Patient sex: M
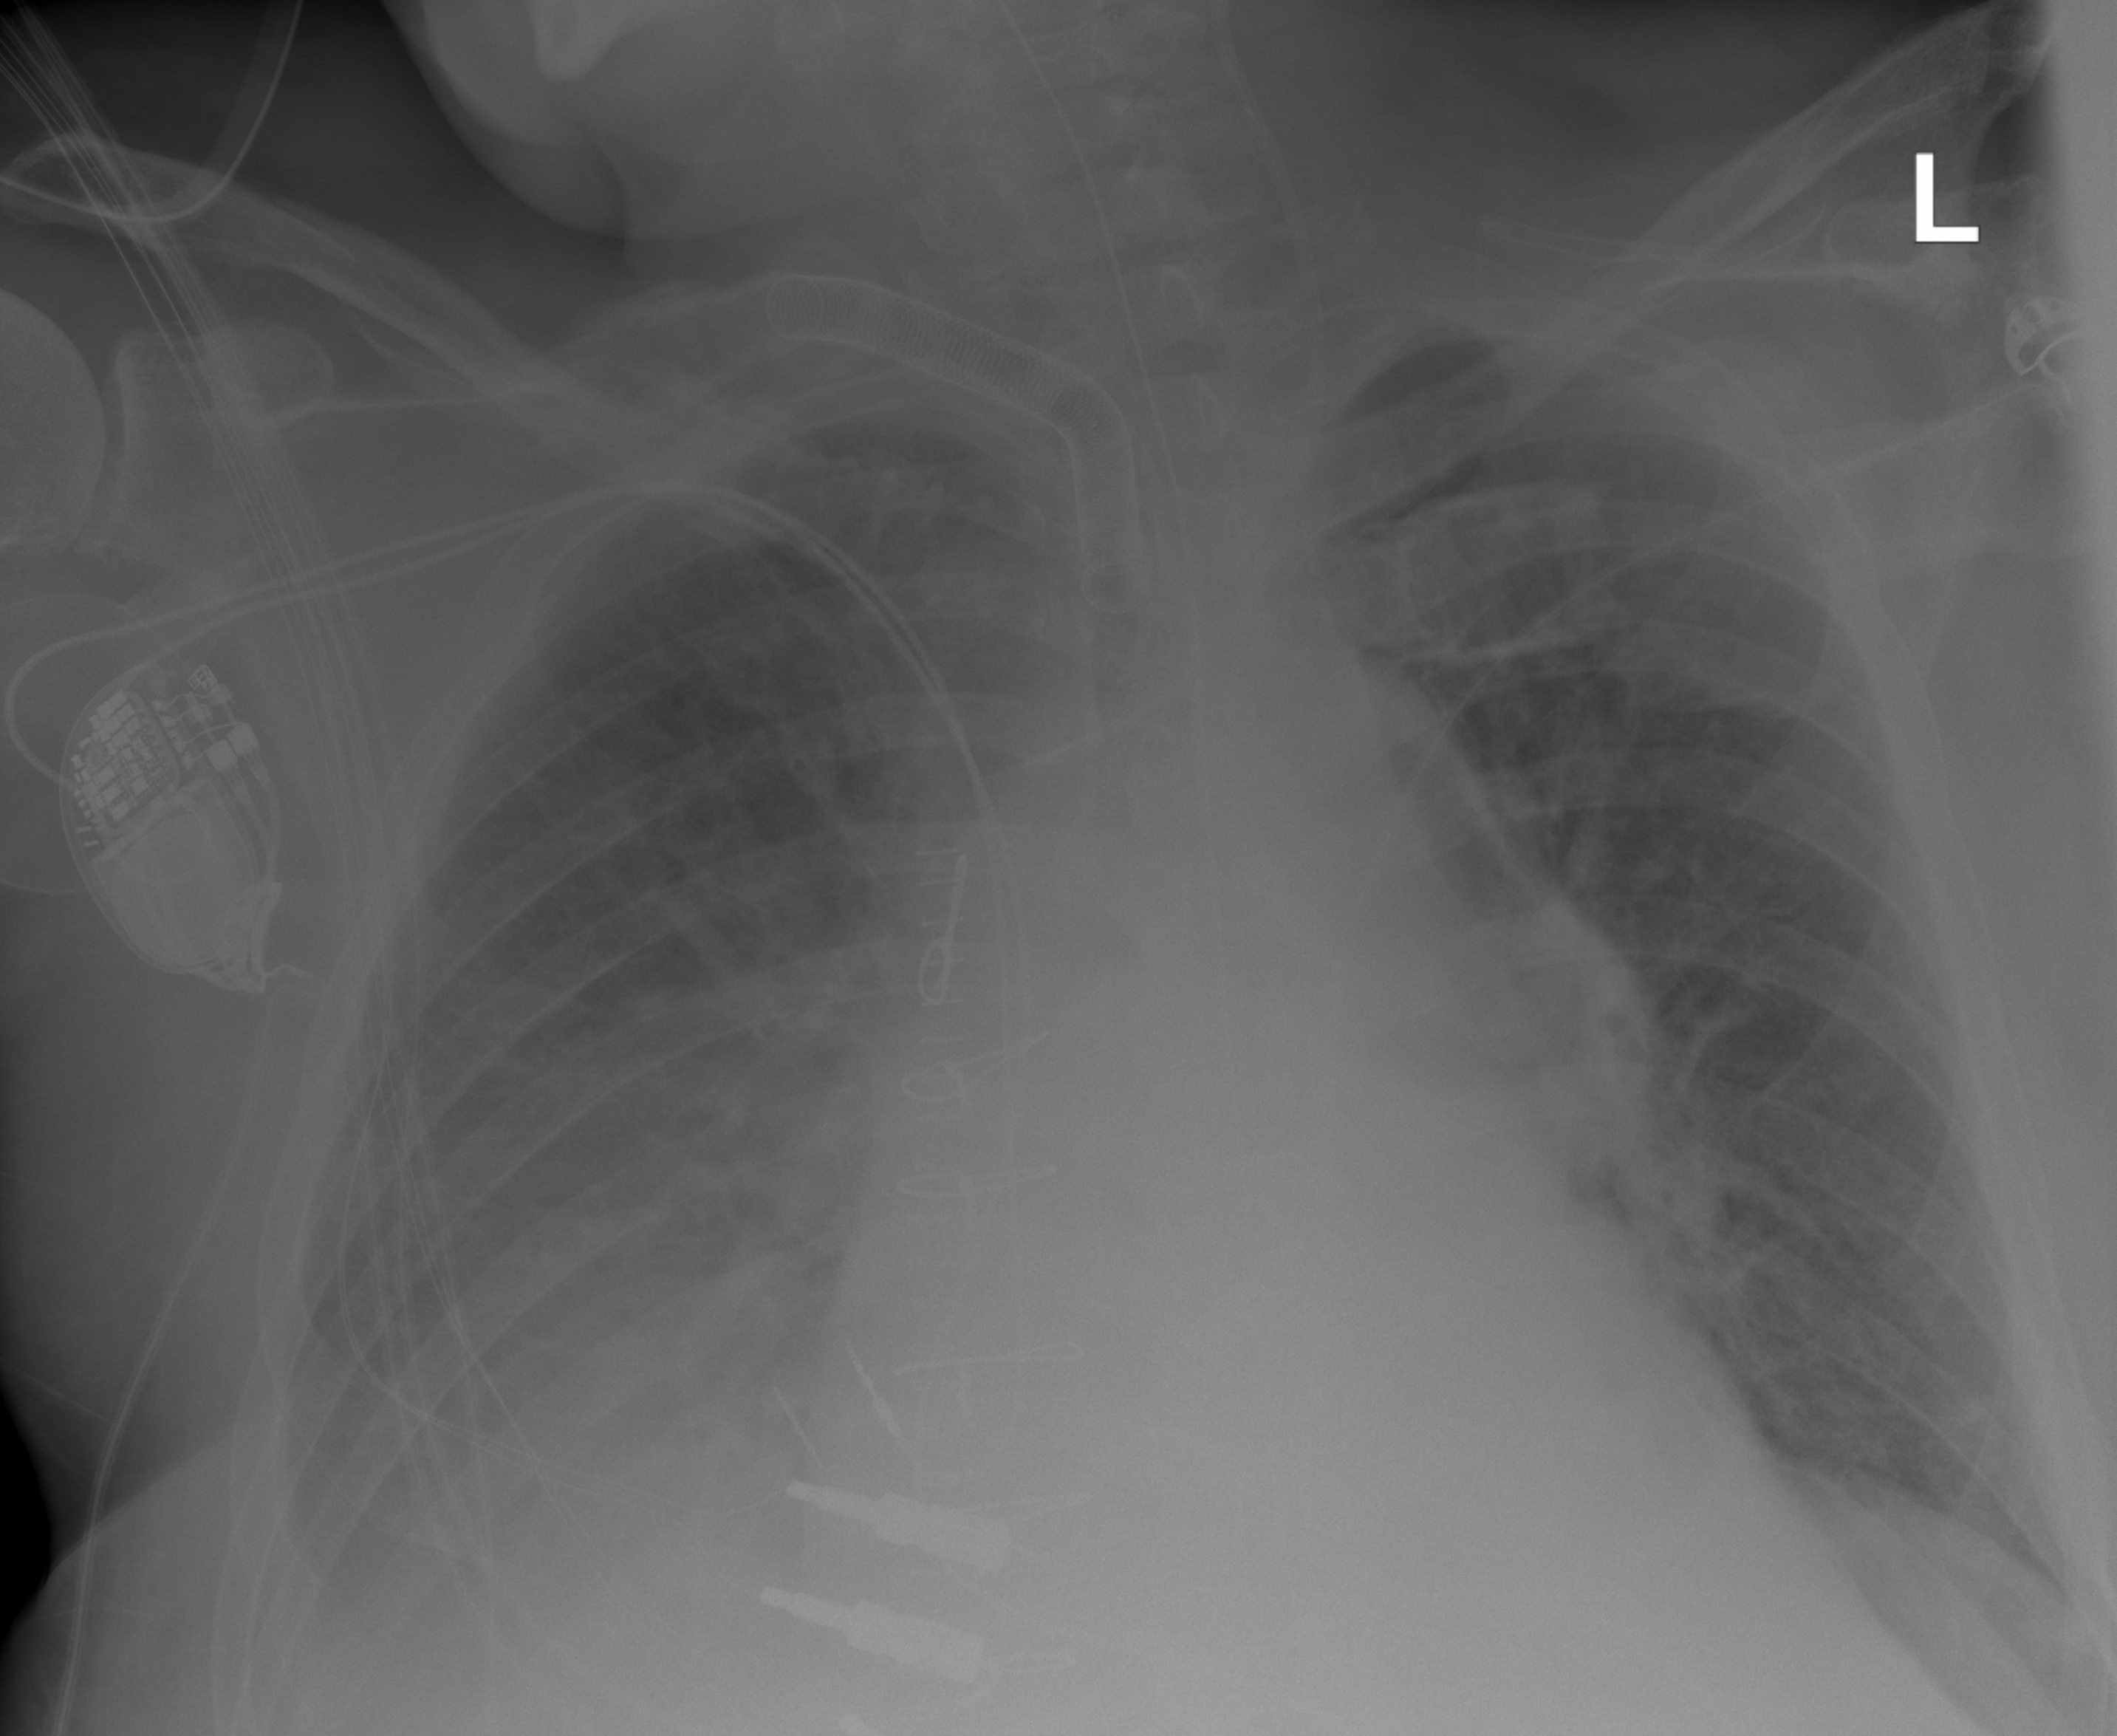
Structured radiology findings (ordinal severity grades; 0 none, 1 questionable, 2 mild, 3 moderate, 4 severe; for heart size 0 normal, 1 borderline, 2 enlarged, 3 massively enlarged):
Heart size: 0
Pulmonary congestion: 2
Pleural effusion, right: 3
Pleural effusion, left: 0
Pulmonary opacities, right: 0
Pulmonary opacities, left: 0
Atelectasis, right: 2
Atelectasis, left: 2